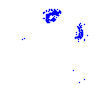
Particle: proton